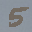
Label: 5